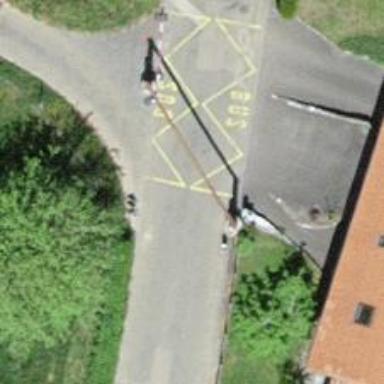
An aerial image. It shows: Public transport stop position.